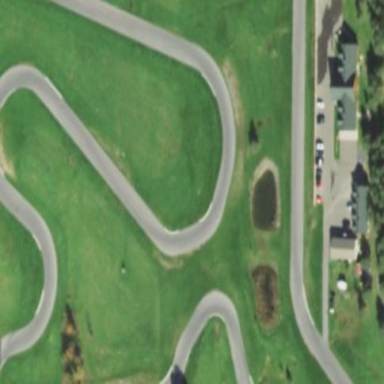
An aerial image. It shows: Raceway road.